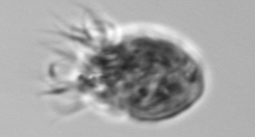
Label: Strombidium_morphotype1